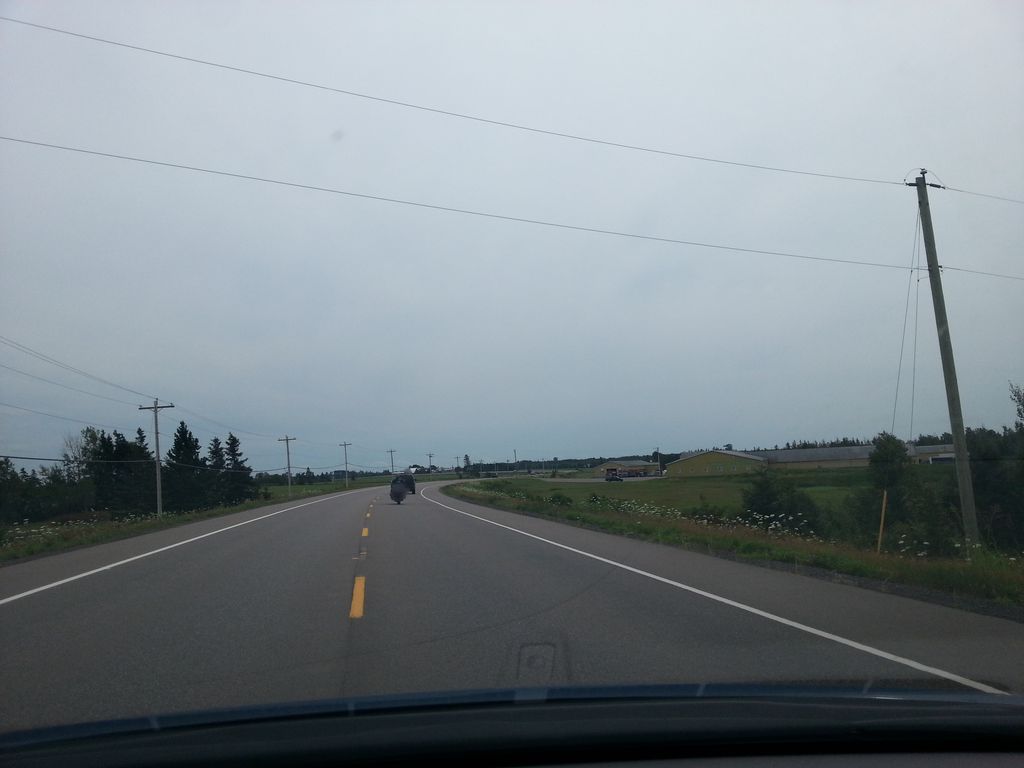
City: charlottetown